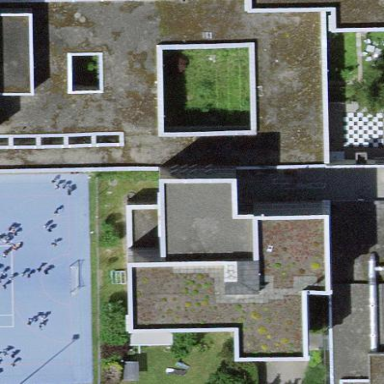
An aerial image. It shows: School building.